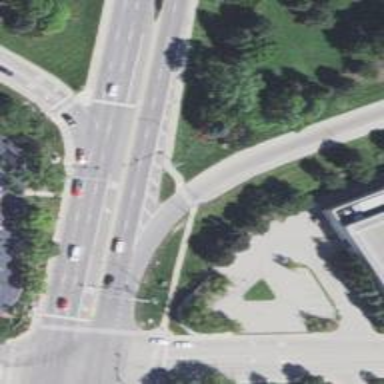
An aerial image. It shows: Uncontrolled footway crossing with zebra markings.